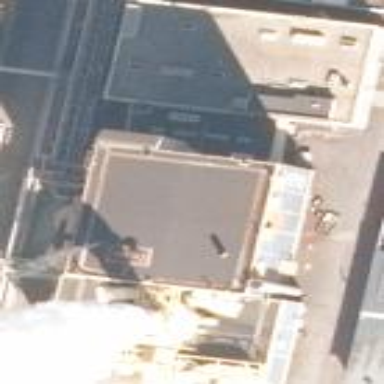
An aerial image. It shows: Industrial building.